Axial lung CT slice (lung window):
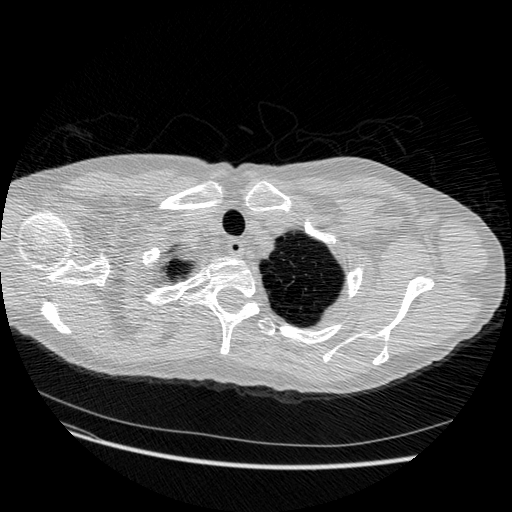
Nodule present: no